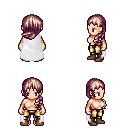
a pixel art fantasy rpg character, female body template, human, light skin, white cape, gold greaves, white blonde left-swept hairstyle, brown shoes, four views (front, back, left, right), 2x2 character sprite sheet, small pixel art, hard edges, no anti-aliasing